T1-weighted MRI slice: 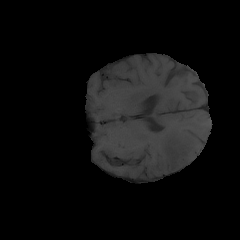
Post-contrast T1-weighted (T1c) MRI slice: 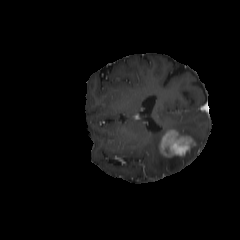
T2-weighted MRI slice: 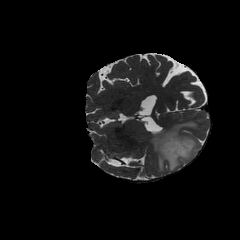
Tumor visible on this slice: yes